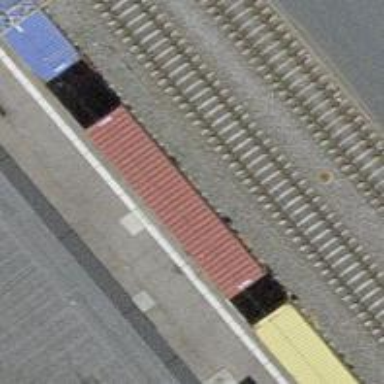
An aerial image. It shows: Public transport stop position along the railway.